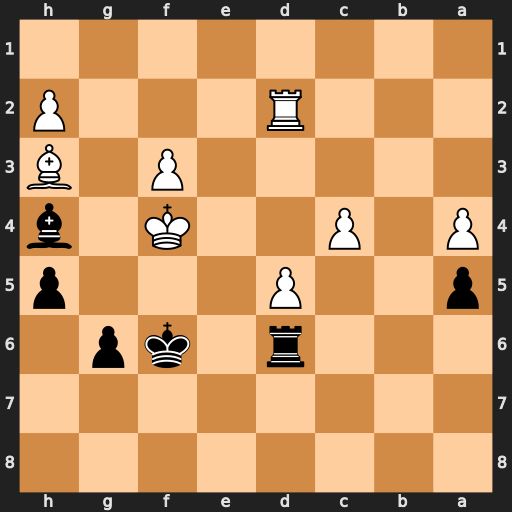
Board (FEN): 8/8/3r1kp1/p2P3p/P1P2K1b/5P1B/3R3P/8
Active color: b
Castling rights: -
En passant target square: -
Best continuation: Bg5+ Ke4 Bxd2 c5 Rd8